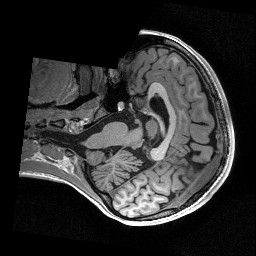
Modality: T1w
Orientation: axial
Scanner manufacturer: siemens
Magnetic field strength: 3 T
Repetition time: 2.53 s
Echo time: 0.00267 s